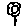
Label: flower